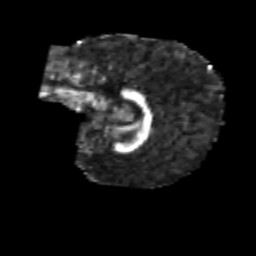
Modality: FA
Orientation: sagittal
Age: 7
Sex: male
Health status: healthy